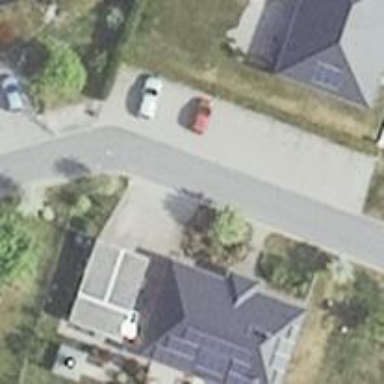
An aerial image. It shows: Parking area with surface.